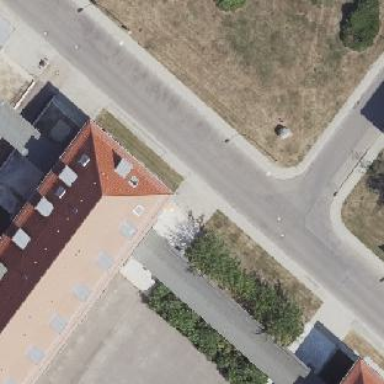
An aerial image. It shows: Building with flat roof.